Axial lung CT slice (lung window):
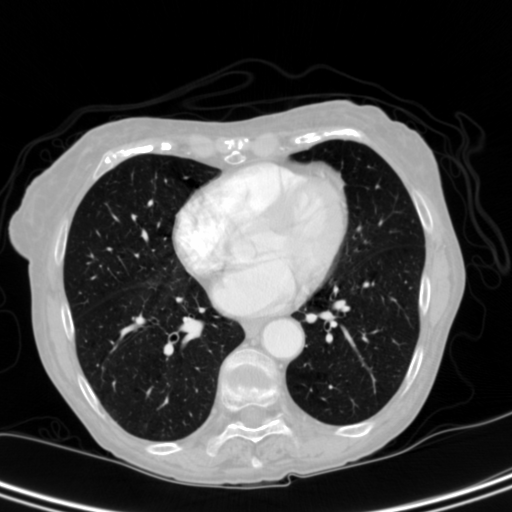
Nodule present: no